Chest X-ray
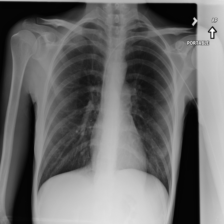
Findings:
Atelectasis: negative
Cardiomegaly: negative
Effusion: negative
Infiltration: negative
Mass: negative
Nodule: positive
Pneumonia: negative
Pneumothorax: negative
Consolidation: negative
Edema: negative
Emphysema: negative
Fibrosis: negative
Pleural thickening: negative
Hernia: negative